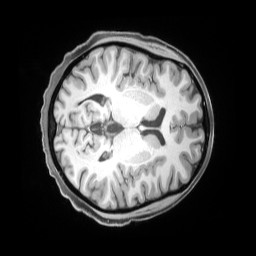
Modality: T1w
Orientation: axial
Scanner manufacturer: siemens
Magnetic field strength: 3 T
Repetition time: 2.53 s
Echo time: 0.00169 s